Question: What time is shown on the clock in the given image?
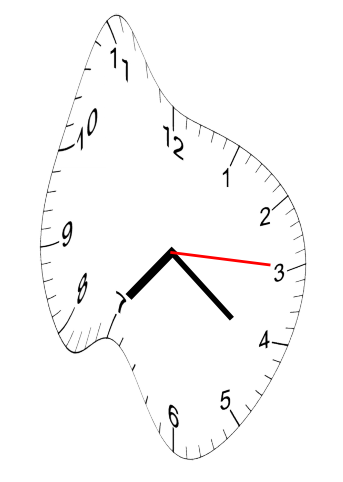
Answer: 07:21:15